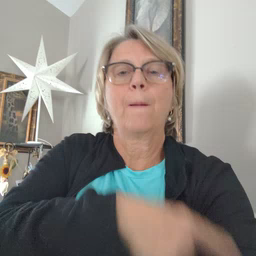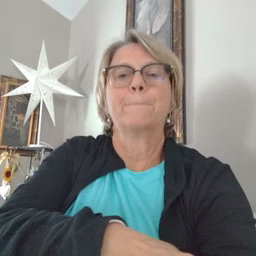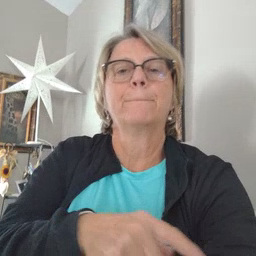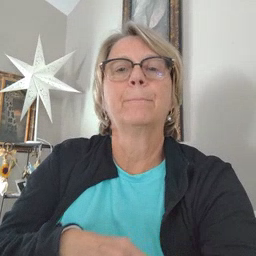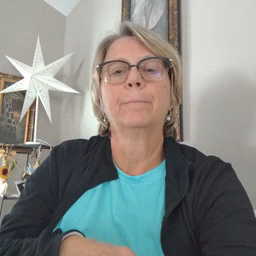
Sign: arm